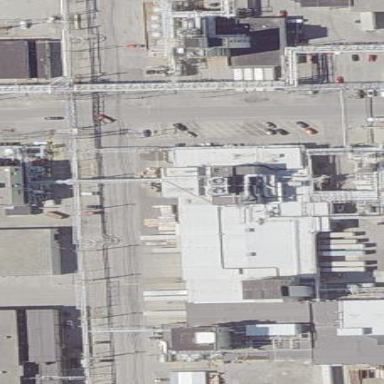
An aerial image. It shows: Industrial building.